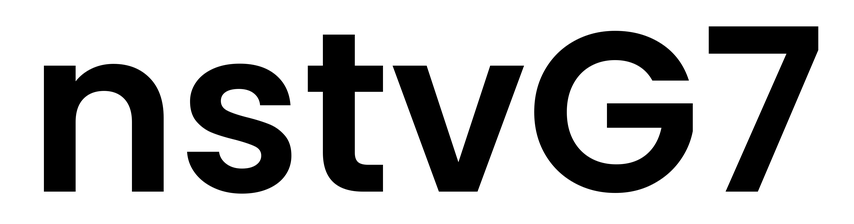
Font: Poppins-SemiBold